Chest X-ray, PA view. Patient: 45 years old, sex M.
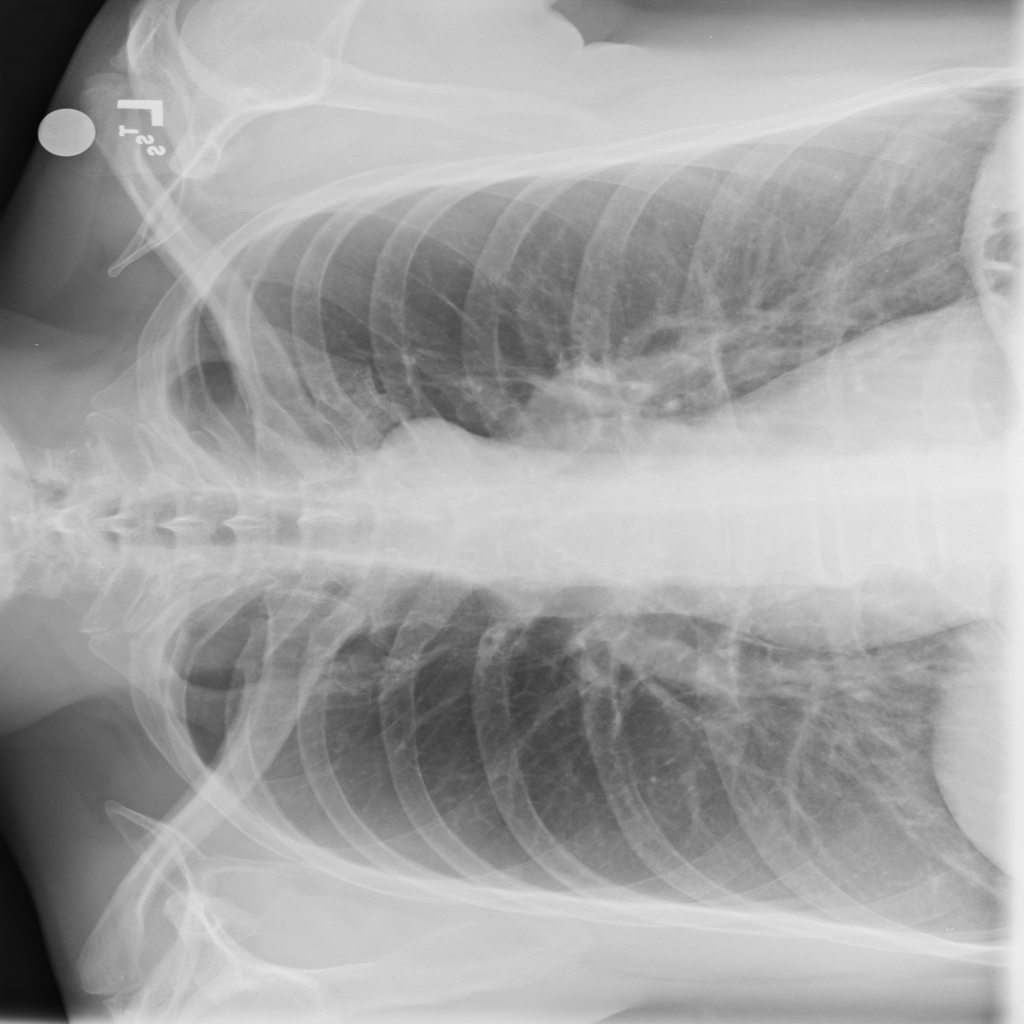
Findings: No Finding